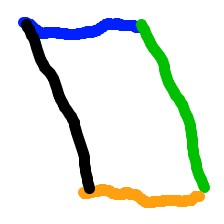
Shape: parallelogram